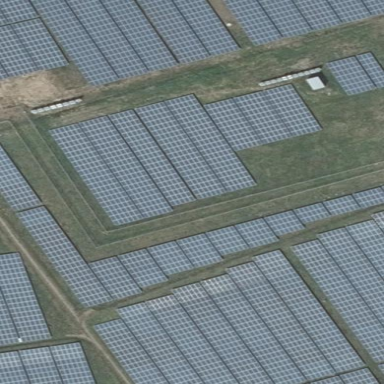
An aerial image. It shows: Solar power generator using photovoltaic method with solar photovoltaic panel types.